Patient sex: M
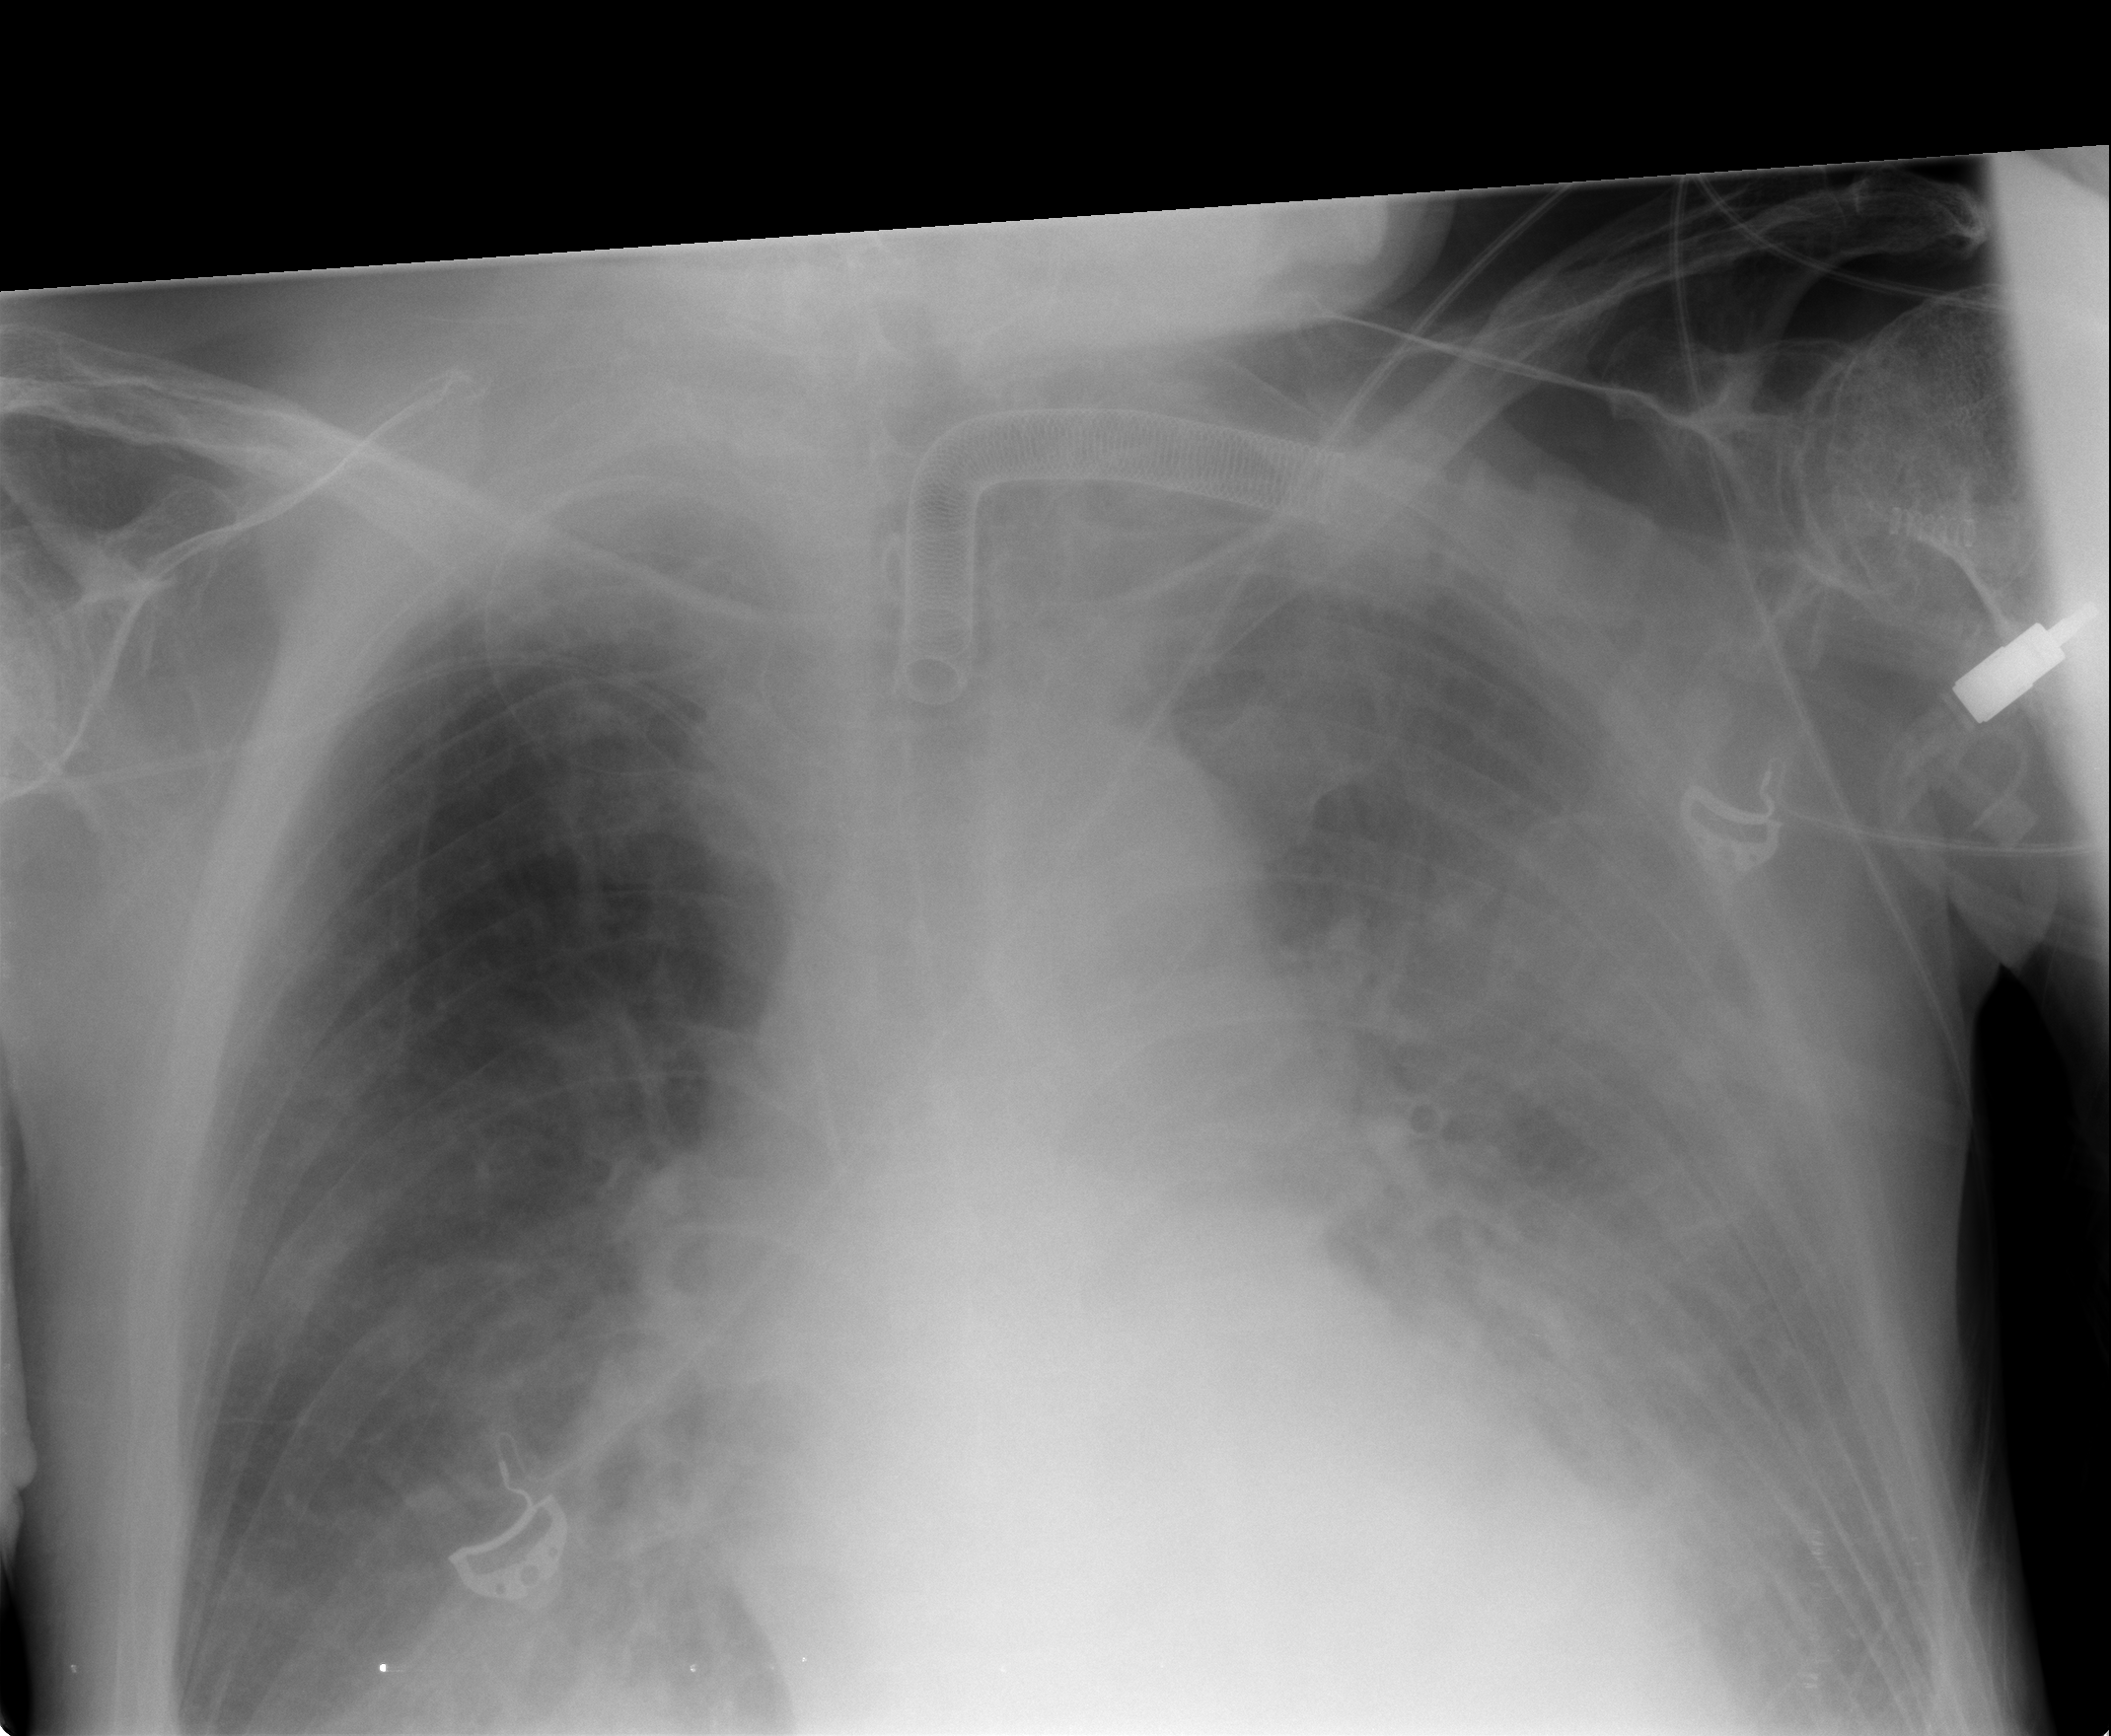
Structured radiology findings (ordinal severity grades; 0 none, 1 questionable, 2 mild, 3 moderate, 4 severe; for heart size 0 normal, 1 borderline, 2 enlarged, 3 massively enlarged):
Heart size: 2
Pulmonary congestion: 0
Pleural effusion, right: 0
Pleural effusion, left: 2
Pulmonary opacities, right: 0
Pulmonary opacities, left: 2
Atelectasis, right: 2
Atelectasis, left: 3